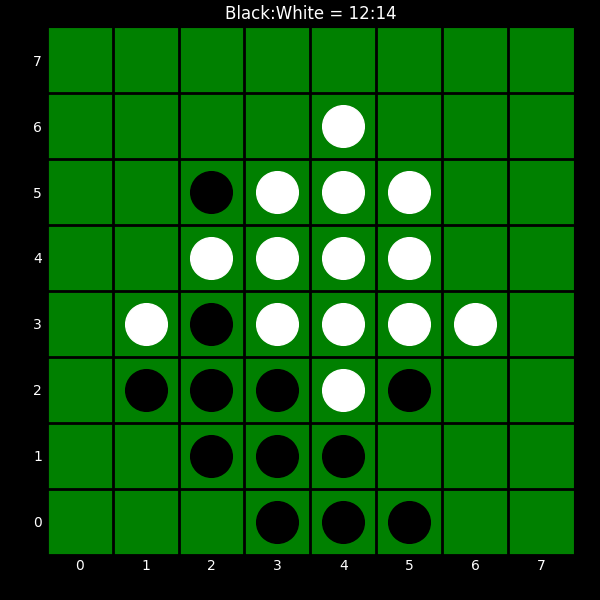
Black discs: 12
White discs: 14